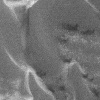
Atmospheric dust classification: not_dusty